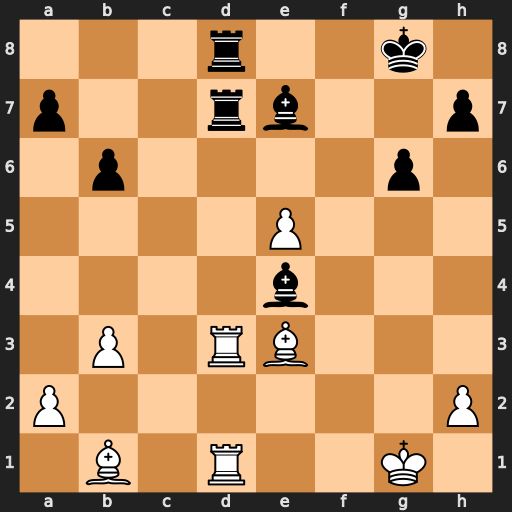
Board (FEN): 3r2k1/p2rb2p/1p4p1/4P3/4b3/1P1RB3/P6P/1B1R2K1
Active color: w
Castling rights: -
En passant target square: -
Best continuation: Rxd7 Rxd7 Rxd7